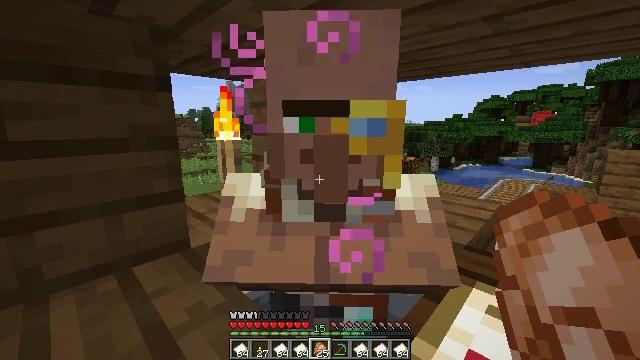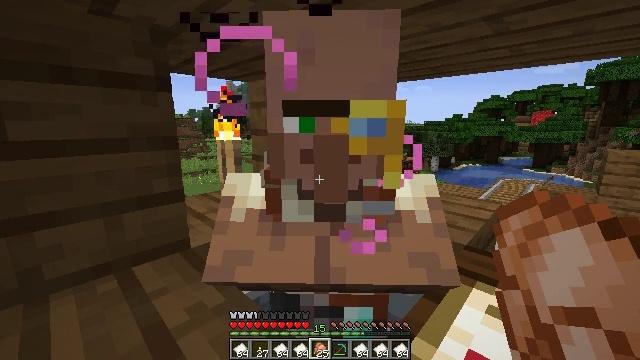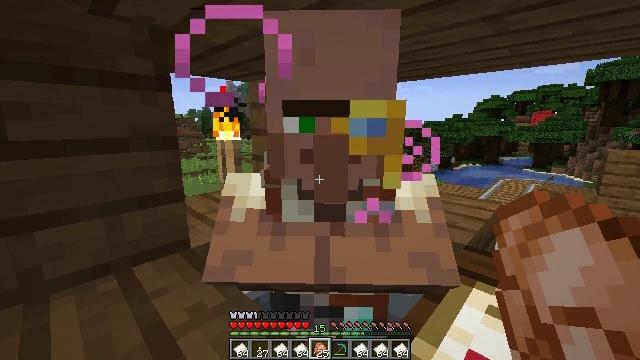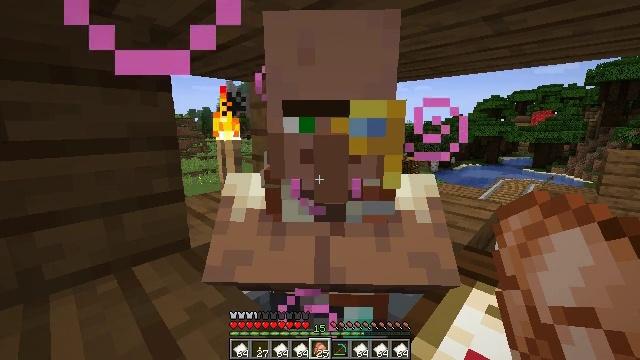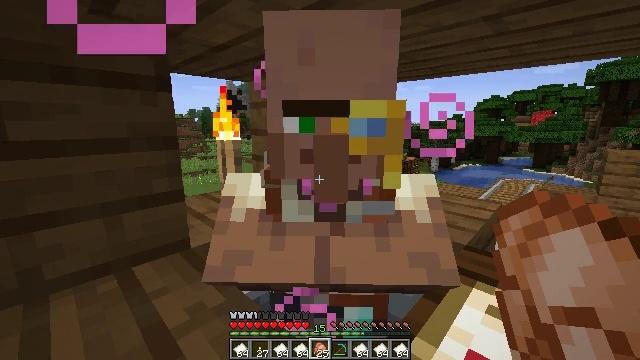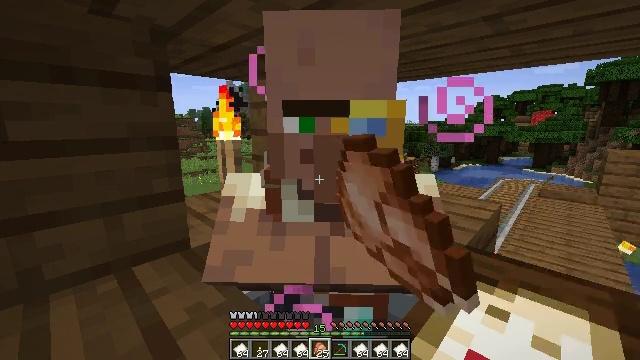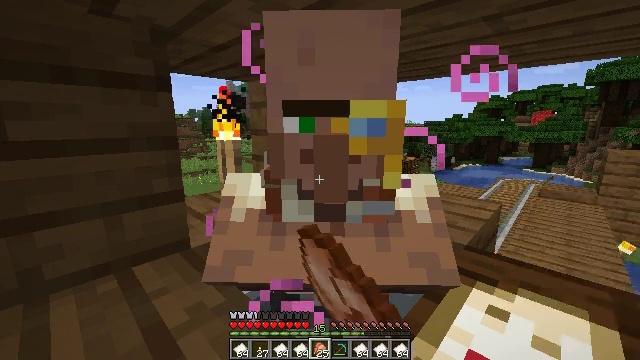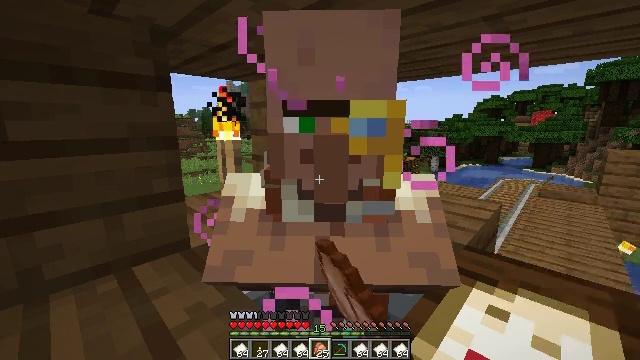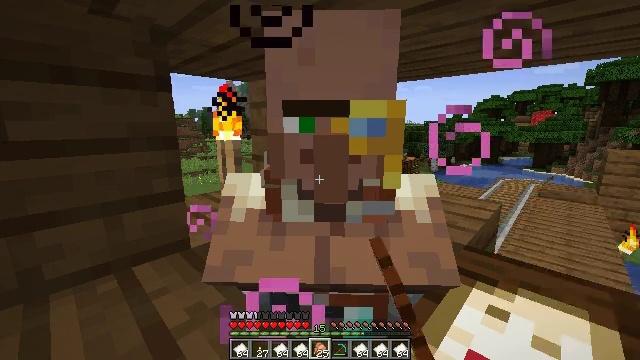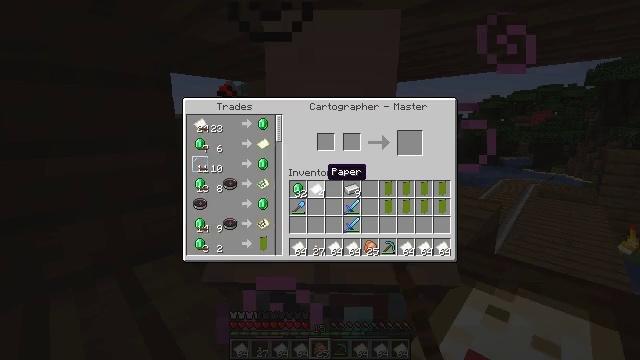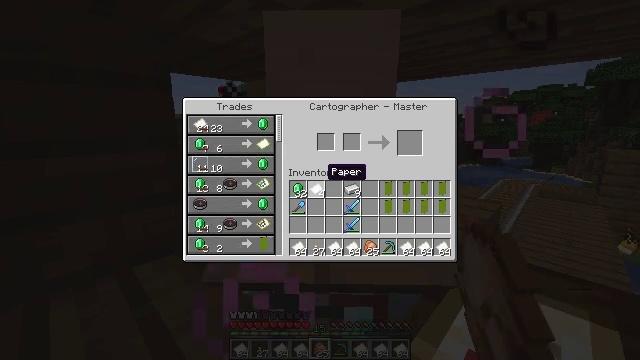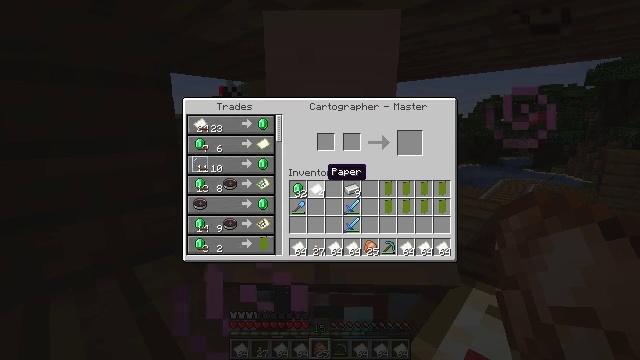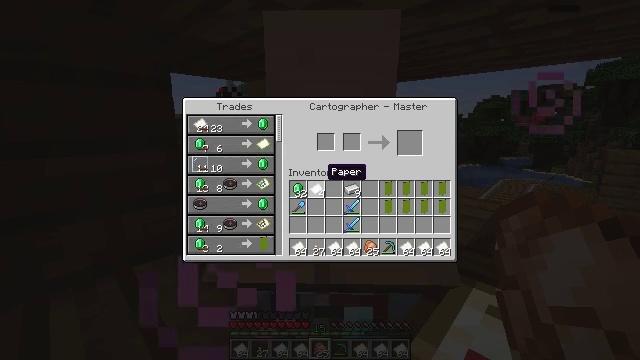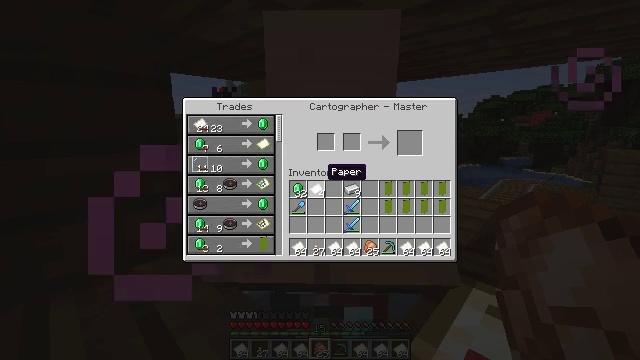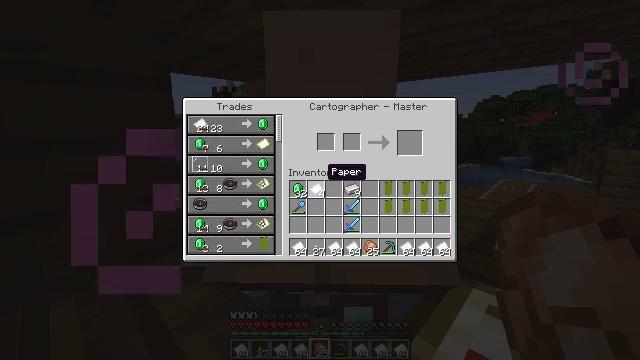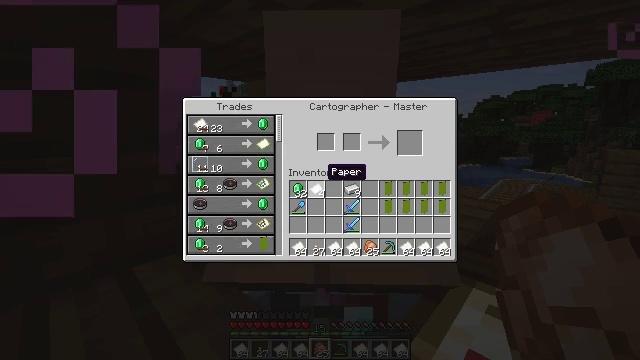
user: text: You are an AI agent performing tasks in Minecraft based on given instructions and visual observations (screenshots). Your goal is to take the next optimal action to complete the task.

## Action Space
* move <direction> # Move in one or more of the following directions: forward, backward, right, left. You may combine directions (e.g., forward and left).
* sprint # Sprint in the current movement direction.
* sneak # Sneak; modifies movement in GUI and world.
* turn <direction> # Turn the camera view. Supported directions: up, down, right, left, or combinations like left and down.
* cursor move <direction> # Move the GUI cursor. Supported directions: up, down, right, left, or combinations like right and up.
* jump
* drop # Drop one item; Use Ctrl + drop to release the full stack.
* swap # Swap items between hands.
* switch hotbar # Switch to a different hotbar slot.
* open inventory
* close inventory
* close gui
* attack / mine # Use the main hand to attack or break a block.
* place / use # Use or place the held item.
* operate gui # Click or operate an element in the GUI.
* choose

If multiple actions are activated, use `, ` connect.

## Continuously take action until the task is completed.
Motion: motion action
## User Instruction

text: Turn iron nuggets and a torch into a lantern via the crafting table.
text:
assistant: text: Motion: no_op
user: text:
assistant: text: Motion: no_op
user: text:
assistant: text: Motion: no_op
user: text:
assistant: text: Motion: use / place
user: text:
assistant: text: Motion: use / place
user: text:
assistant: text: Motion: use / place
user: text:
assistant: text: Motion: no_op
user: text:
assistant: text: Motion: no_op
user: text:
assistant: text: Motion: open gui
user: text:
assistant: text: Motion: no_op
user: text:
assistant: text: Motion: no_op
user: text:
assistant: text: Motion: no_op
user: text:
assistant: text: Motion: no_op
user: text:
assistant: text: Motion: no_op
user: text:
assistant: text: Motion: no_op
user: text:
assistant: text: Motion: no_op
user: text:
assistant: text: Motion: no_op
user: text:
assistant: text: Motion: no_op
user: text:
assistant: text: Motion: no_op
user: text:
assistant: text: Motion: cursor move left
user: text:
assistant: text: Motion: no_op
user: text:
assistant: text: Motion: no_op
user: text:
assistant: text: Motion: cursor move left
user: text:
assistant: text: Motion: cursor move left
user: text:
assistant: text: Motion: cursor move left and down
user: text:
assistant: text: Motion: no_op
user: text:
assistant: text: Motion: no_op
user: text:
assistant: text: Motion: no_op
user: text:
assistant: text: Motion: no_op
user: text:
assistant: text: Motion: no_op